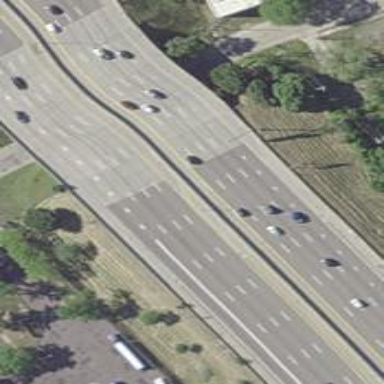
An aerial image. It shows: Asphalt bridge on motorway.